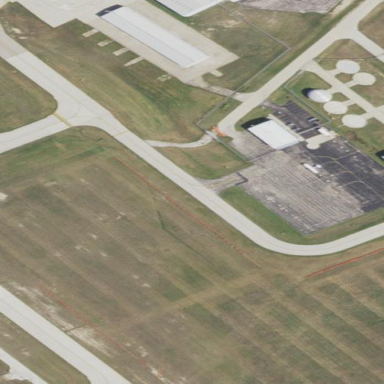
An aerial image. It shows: Apron at the airport.